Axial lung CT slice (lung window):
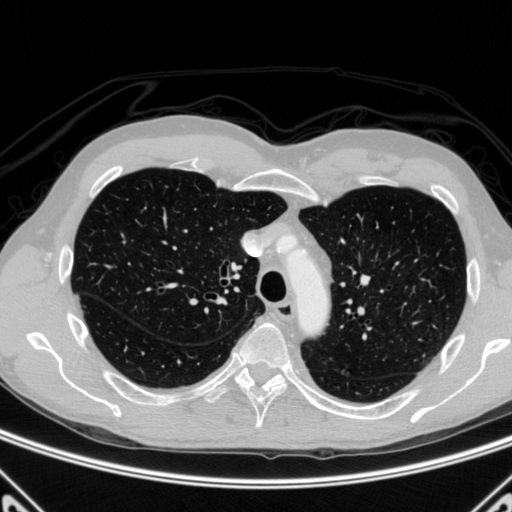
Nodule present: no